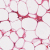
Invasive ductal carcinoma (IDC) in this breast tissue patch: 0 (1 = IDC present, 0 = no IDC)